Interaction volume radius: 5 \u00c5
Interaction volume height: 10 \u00c5
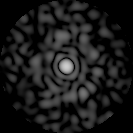
Disorder parameter: 0.7974